Field crop: tomato
Growth stage: 1
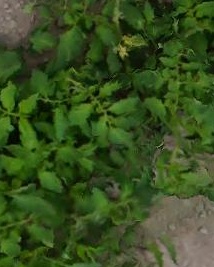
Species: tomato